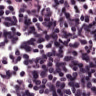
Metastatic tissue present: no